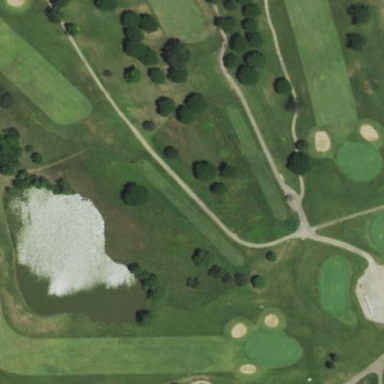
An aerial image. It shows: Grassy area designated as golf tee.